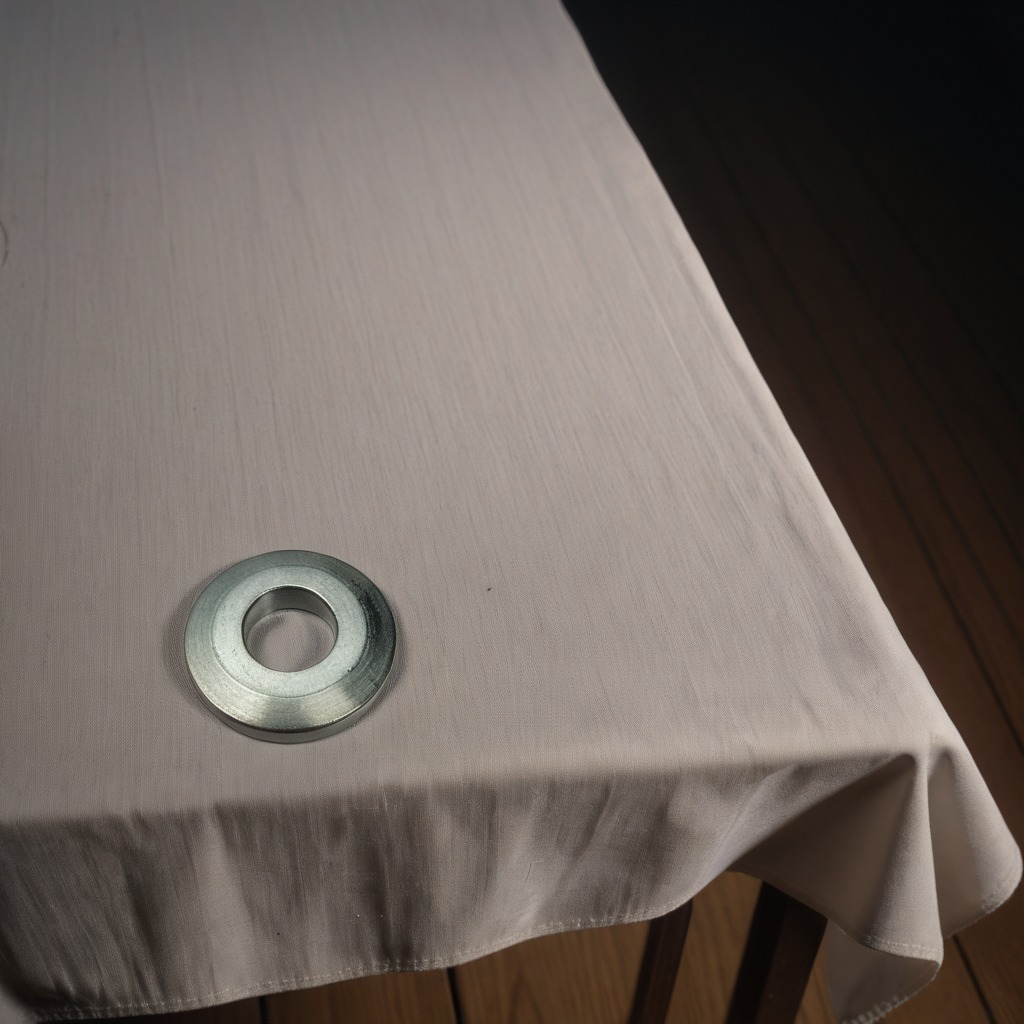
A flat metal washer lying on the wooden table inside a workshop at night dim ambient light soft shadows worn but beneath the cloth